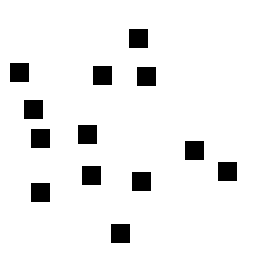
Squares: 13
Triangles: 0
Stars: 0
Total shapes: 13